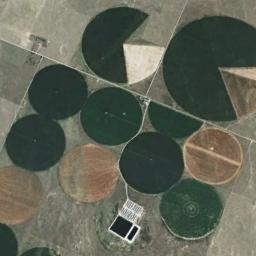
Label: circular_farmland